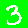
Digit: 3